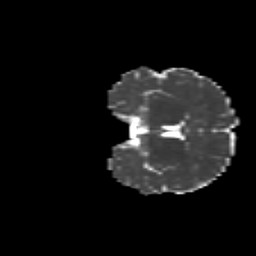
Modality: MD
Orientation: coronal
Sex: male
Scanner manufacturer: siemens
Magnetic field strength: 3 T
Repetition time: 5 s
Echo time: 0.071 s